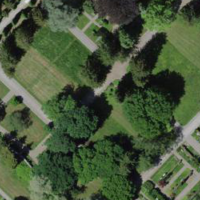
EUNIS habitat code: 53
Species observed at this site:
Cephalanthera damasonium
Aesculus hippocastanum
Hedera helix
Salvia pratensis